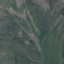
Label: HerbaceousVegetation